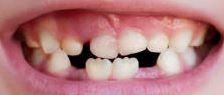
Condition: hypodontia